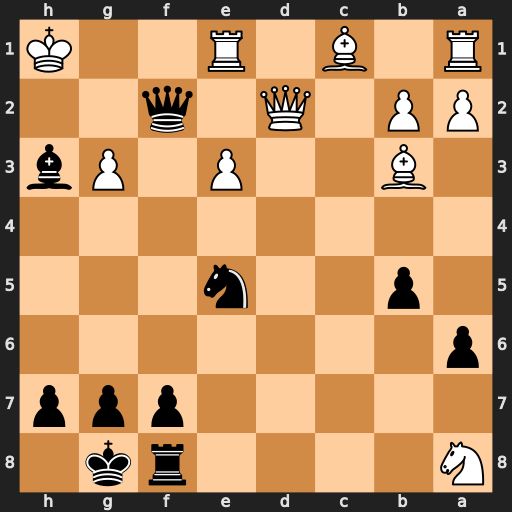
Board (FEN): N4rk1/5ppp/p7/1p2n3/8/1B2P1Pb/PP1Q1q2/R1B1R2K
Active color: b
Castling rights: -
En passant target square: -
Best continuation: Bg2+ Kh2 Nf3#